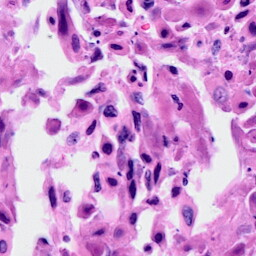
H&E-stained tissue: Cervix